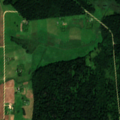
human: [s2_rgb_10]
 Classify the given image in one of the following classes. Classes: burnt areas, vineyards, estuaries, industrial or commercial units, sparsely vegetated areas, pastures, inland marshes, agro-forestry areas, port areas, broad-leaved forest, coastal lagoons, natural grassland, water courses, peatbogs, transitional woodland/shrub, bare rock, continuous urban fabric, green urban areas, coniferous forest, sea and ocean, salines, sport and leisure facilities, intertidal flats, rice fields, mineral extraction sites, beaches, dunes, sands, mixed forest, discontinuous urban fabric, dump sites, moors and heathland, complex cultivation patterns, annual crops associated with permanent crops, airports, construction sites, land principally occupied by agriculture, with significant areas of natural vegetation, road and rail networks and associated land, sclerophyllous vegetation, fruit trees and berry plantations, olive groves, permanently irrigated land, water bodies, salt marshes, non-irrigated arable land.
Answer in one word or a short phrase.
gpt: pastures, complex cultivation patterns, broad-leaved forest, mixed forest, transitional woodland/shrub